Aerial crown-view tile of a tropical tree (Barro Colorado Island, Panama), acquired 20250217:
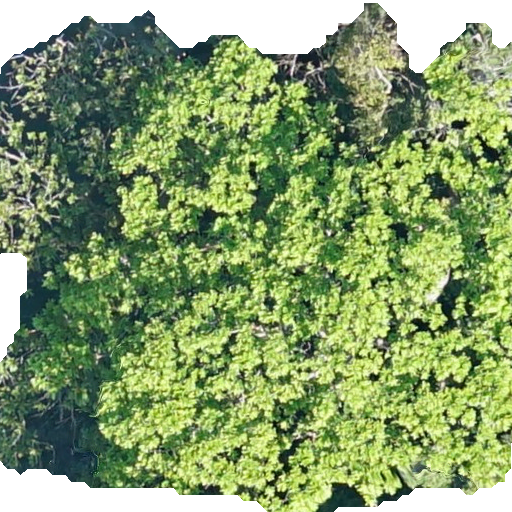
Species: Anacardium excelsum
GBIF accepted scientific name: Anacardium excelsum
Crown area: 391.42 m²